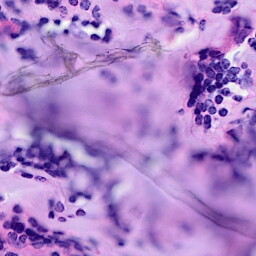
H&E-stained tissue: Breast